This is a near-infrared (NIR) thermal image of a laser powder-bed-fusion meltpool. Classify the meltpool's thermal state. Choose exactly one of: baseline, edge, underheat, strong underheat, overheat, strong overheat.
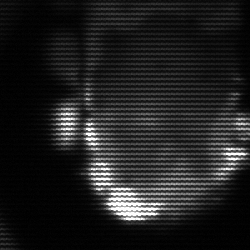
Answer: baseline